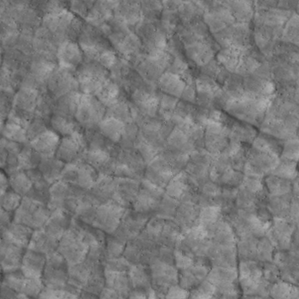
Label: non_frost